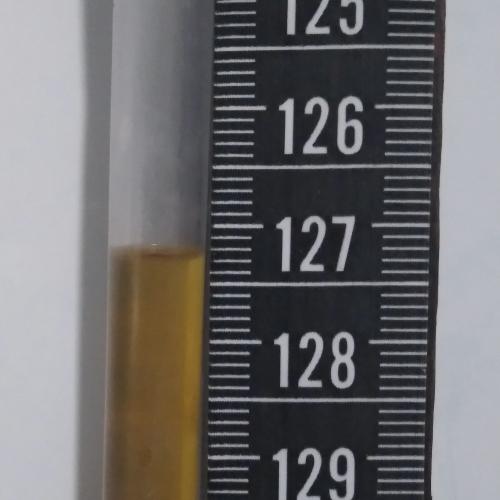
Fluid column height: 127.3 cm